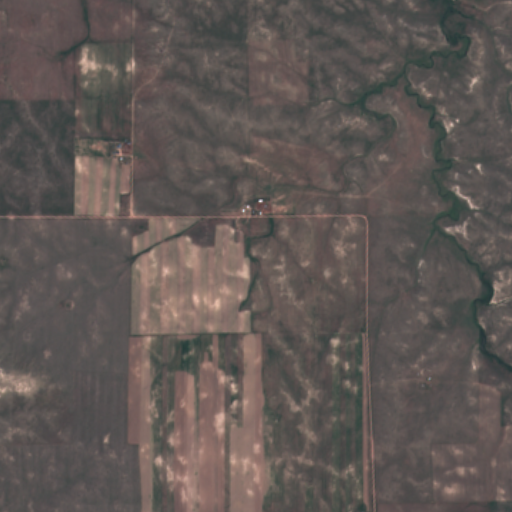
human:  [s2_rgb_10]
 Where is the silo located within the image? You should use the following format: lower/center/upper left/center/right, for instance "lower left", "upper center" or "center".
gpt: The silo is located in the upper left of the image.
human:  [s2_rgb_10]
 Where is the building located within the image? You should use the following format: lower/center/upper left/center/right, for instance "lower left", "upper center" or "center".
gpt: The building is located in the upper left of the image.
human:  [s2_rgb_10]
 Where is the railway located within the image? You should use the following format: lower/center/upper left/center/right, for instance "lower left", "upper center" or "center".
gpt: The railway is located in the lower of the image.
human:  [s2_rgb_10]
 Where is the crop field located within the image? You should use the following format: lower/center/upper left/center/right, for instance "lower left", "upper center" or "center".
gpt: There is no crop field in the image.